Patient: sex F, age 58
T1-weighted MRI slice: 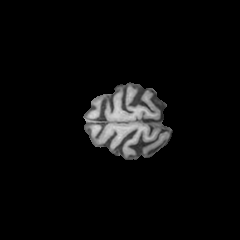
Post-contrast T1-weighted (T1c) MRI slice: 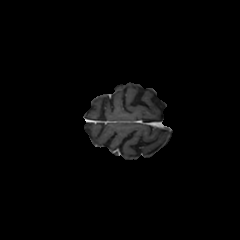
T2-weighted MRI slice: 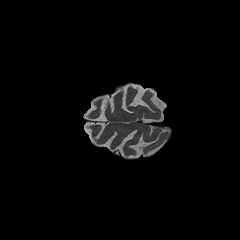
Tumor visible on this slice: no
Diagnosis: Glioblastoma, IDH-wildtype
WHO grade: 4